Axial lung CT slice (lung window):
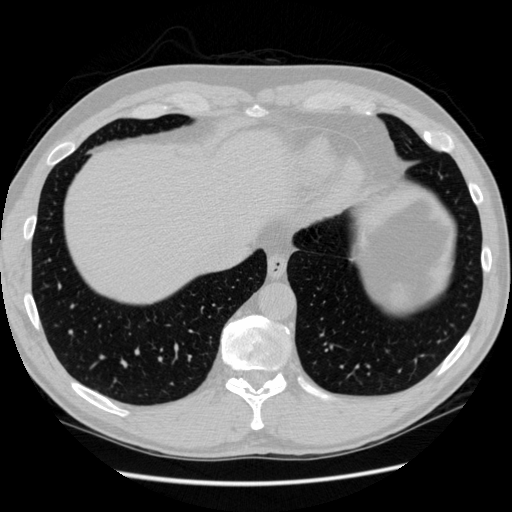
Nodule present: no